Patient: sex F, age 77
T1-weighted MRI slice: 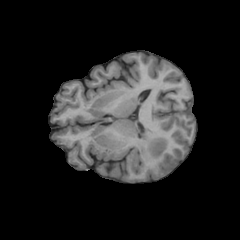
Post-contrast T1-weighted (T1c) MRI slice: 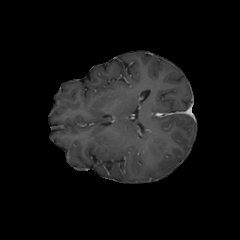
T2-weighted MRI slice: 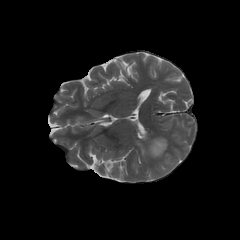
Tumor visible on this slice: yes
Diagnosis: Glioblastoma, IDH-wildtype
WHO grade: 4